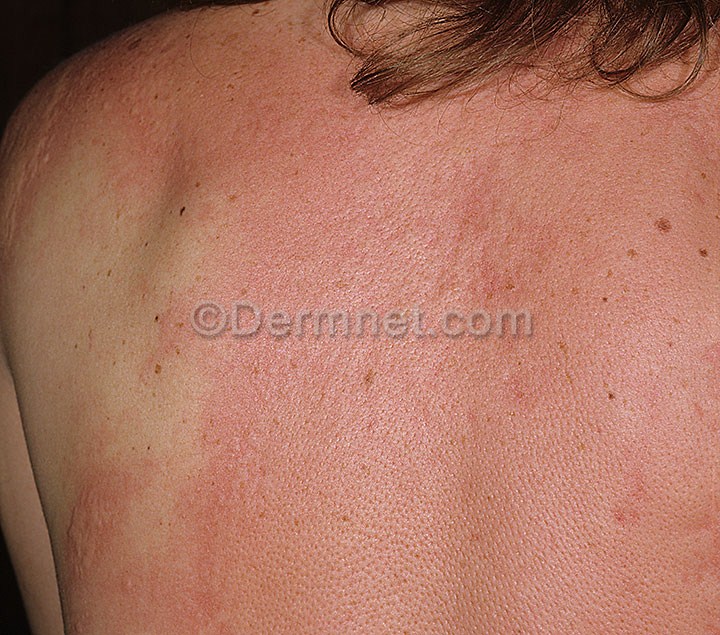
Disease: Urticaria Hives